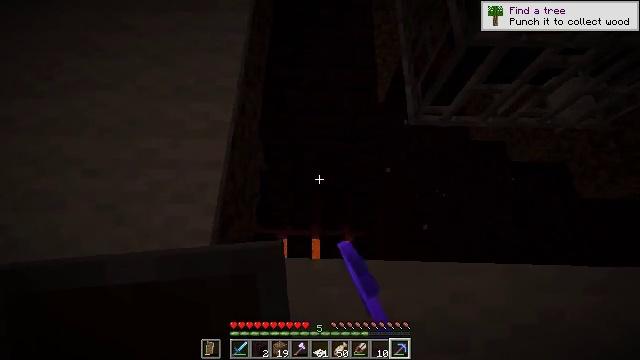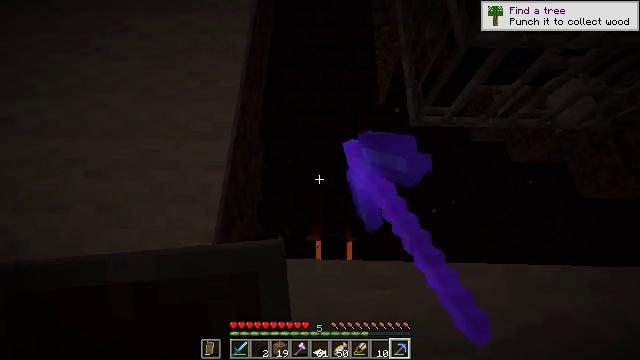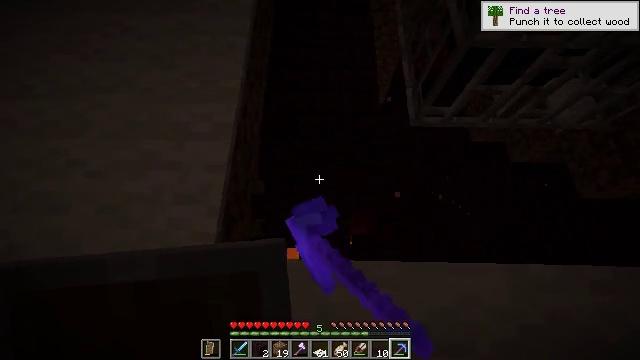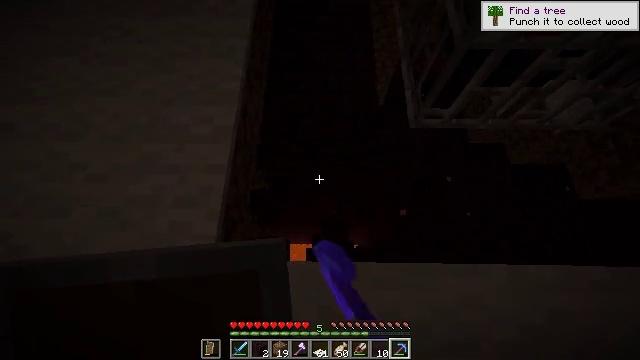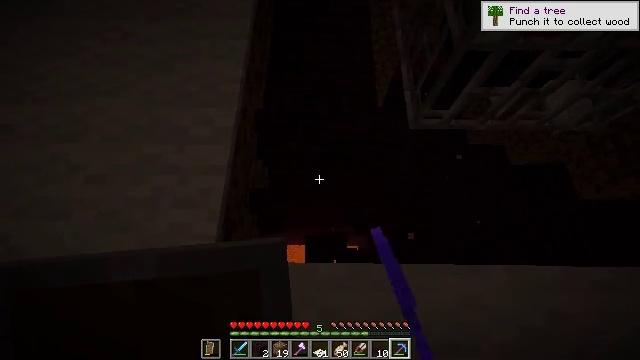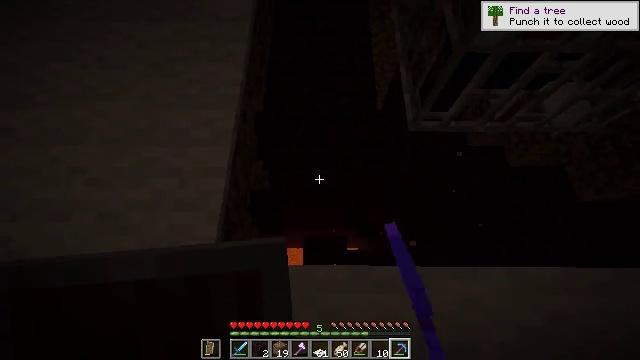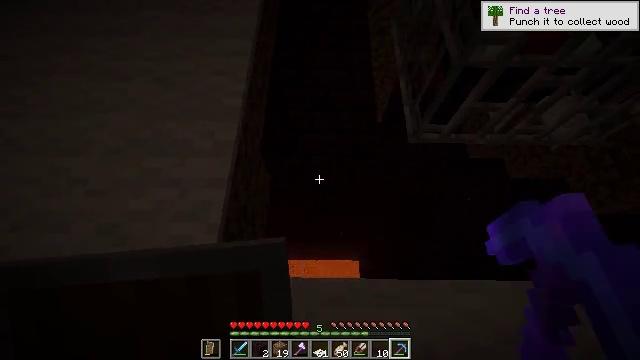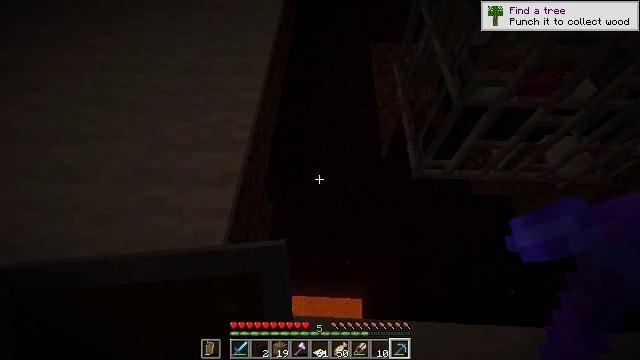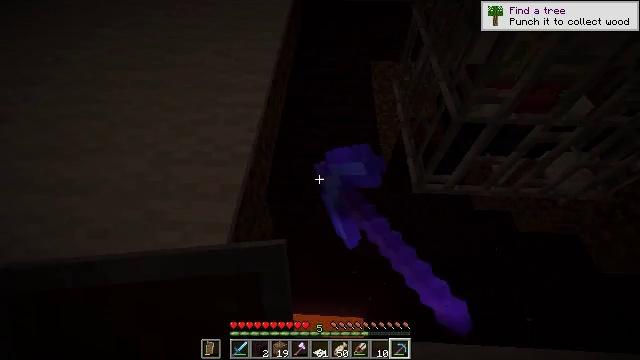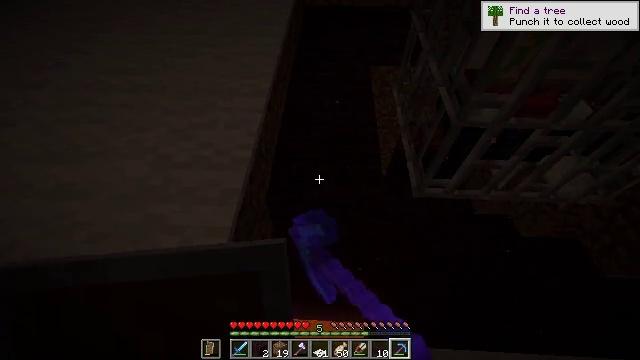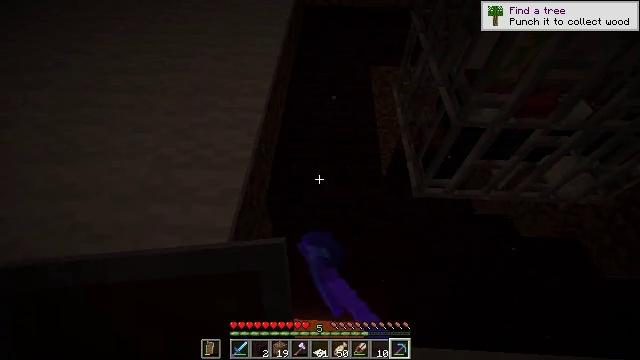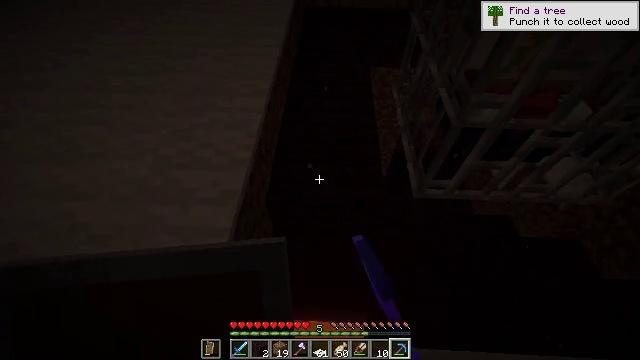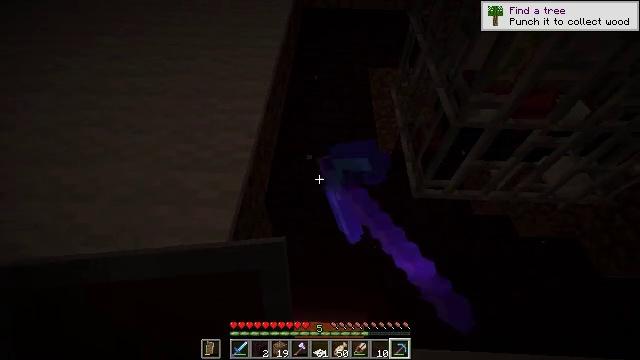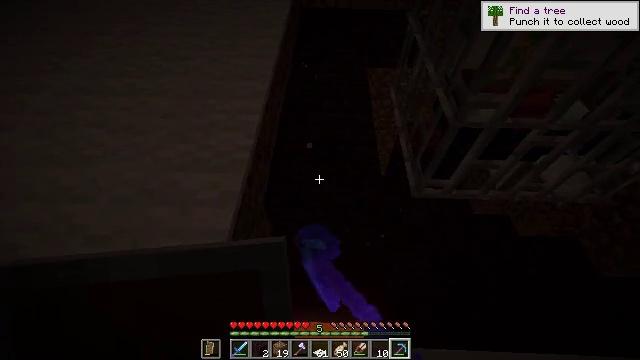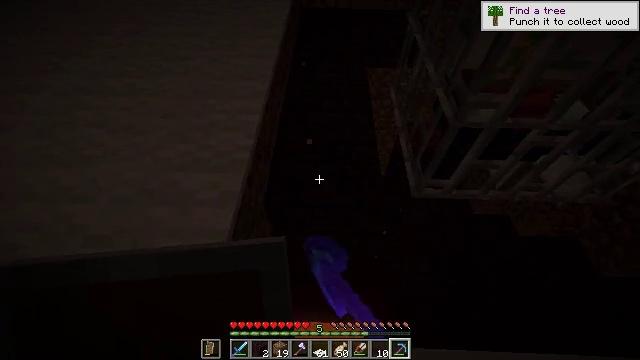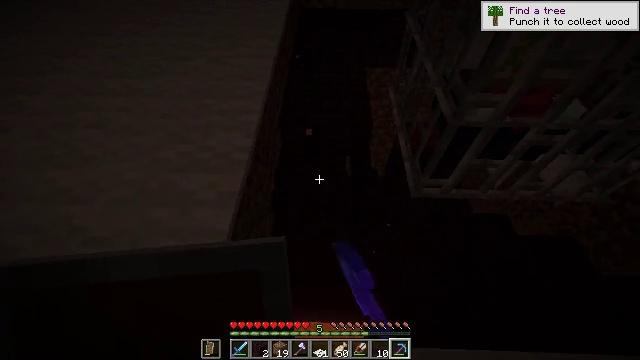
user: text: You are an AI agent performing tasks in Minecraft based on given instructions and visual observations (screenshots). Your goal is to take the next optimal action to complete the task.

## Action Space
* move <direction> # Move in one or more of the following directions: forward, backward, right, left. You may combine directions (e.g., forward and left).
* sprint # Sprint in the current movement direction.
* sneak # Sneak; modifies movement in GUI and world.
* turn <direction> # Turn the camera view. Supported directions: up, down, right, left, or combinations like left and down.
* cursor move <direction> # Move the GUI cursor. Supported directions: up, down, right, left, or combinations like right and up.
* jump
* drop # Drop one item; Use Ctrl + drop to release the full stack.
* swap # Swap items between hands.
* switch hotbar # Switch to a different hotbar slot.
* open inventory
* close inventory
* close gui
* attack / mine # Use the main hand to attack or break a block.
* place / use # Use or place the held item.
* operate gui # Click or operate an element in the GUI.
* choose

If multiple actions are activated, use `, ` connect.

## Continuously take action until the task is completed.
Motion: motion action
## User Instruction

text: Dig up the nether brick slab.
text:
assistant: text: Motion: sneak, attack / mine
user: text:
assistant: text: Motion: sneak, attack / mine
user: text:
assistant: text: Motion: sneak, attack / mine
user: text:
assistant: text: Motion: sneak, attack / mine
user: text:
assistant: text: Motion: sneak, attack / mine
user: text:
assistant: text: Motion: sneak, turn up, attack / mine
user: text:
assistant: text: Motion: sneak, turn left and up, attack / mine
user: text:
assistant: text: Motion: sneak, turn up, attack / mine
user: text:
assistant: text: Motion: sneak, attack / mine
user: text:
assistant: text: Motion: sneak, attack / mine
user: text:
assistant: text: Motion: sneak, attack / mine
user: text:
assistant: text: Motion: sneak, attack / mine
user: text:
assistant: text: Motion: sneak, attack / mine
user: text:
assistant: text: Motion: sneak, attack / mine
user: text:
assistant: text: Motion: sneak, attack / mine
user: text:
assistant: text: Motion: sneak, attack / mine
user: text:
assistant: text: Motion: sneak, turn up, attack / mine
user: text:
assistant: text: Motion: sneak, turn up, attack / mine
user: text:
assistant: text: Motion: sneak, attack / mine
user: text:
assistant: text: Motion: sneak, turn up, attack / mine
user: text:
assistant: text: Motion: sneak, turn up, attack / mine
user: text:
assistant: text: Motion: sneak, turn up, attack / mine
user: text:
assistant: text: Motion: sneak, attack / mine
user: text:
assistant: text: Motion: sneak, attack / mine
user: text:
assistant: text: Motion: sneak, attack / mine
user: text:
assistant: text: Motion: sneak, turn right and up, attack / mine
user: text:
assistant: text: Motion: sneak, turn right and up, attack / mine
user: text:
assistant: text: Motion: sneak, turn left and up, attack / mine
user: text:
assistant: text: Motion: sneak, turn left and up, attack / mine
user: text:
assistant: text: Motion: sneak, attack / mine